一年级 · 组合数学
一连。 (7 分)
A 8 औ

$\square \square 0$
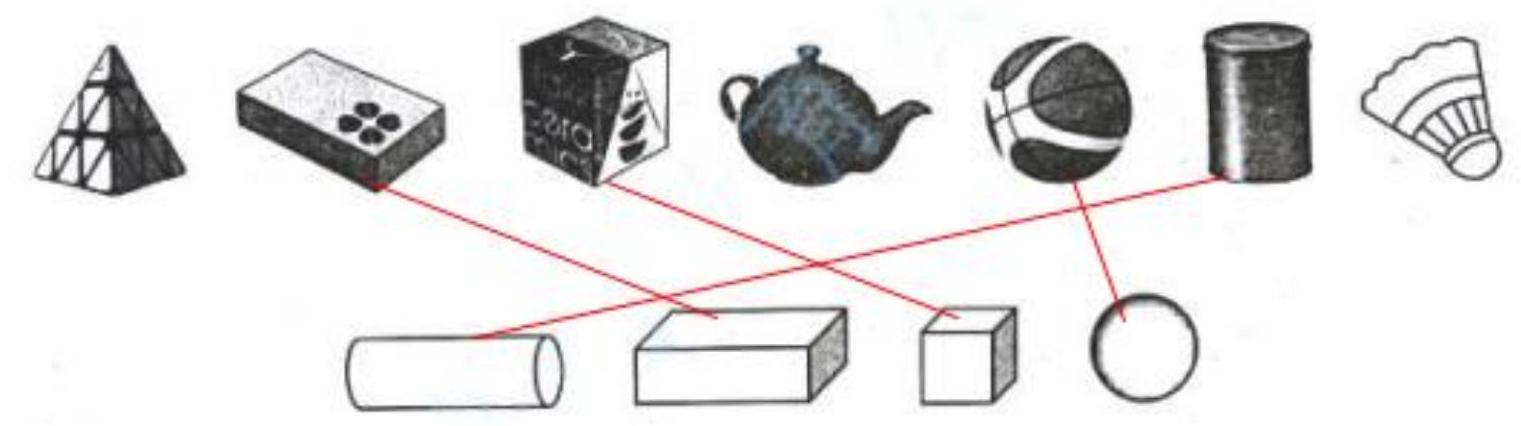
答案: 解